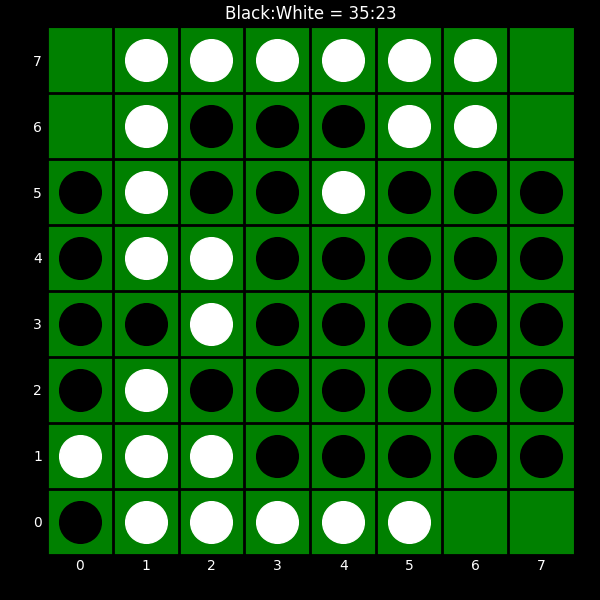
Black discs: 35
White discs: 23